一年级 · 组合数学
（8 分）明明的周末, 连一连。

晚上甠荧 b

下午理足球

(1)

(2)

(3) d

(4)
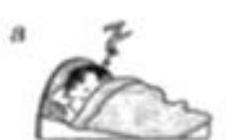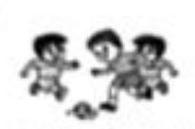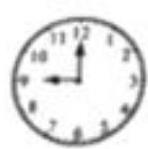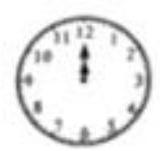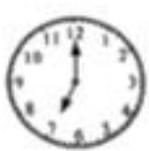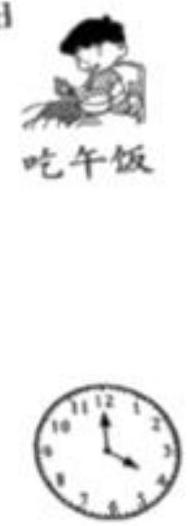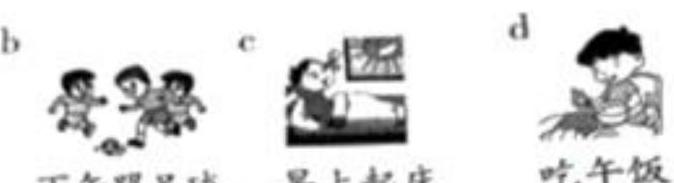
答案: 明上甠荧